Question: I am trying to implement an invitation feature on my site. I am trying to display on each user's page a list of the people they have invited. In my invitations controller I have the following code:
'''
def index
@invitation = Invitation.new
@emails_for_invitations = Invitation.find_all_by_sender_id(current_user.id)
@referred_users = User.where(:referer => current_user.id)
end
'''
In my invitation view I have the following code:
'''
<h1>Sent Invitations</h1>
<ul>
<%= for invitation in @emails_for_invitations do %>
<li><%= invitation.recipient_email %></li>
<% end %>
</ul>
'''
The output displayed on the site is as follows:

Why is the last line of the output occurring? I can't seem to get rid of it. There is nothing in my controller or view that is calling on this to happen. All I want to see is the list of emails.
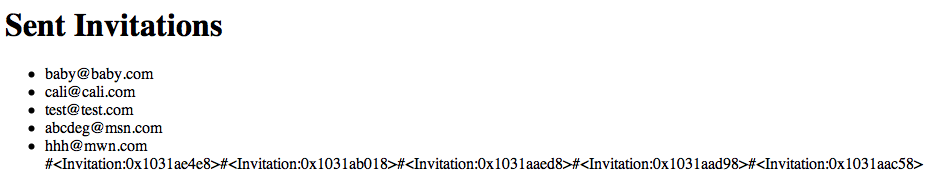
Answer: '''
<% for invitation in @emails_for_invitations do %>
'''
without the equals sign "=" will get rid of the output. The reason is you tell rails to render the return value of your 'for' loop, which happens to be each individual invitation object as it looks ...